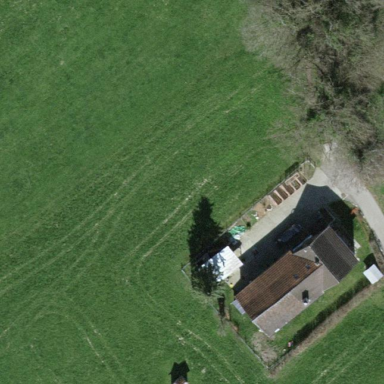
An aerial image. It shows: Farmyard area.